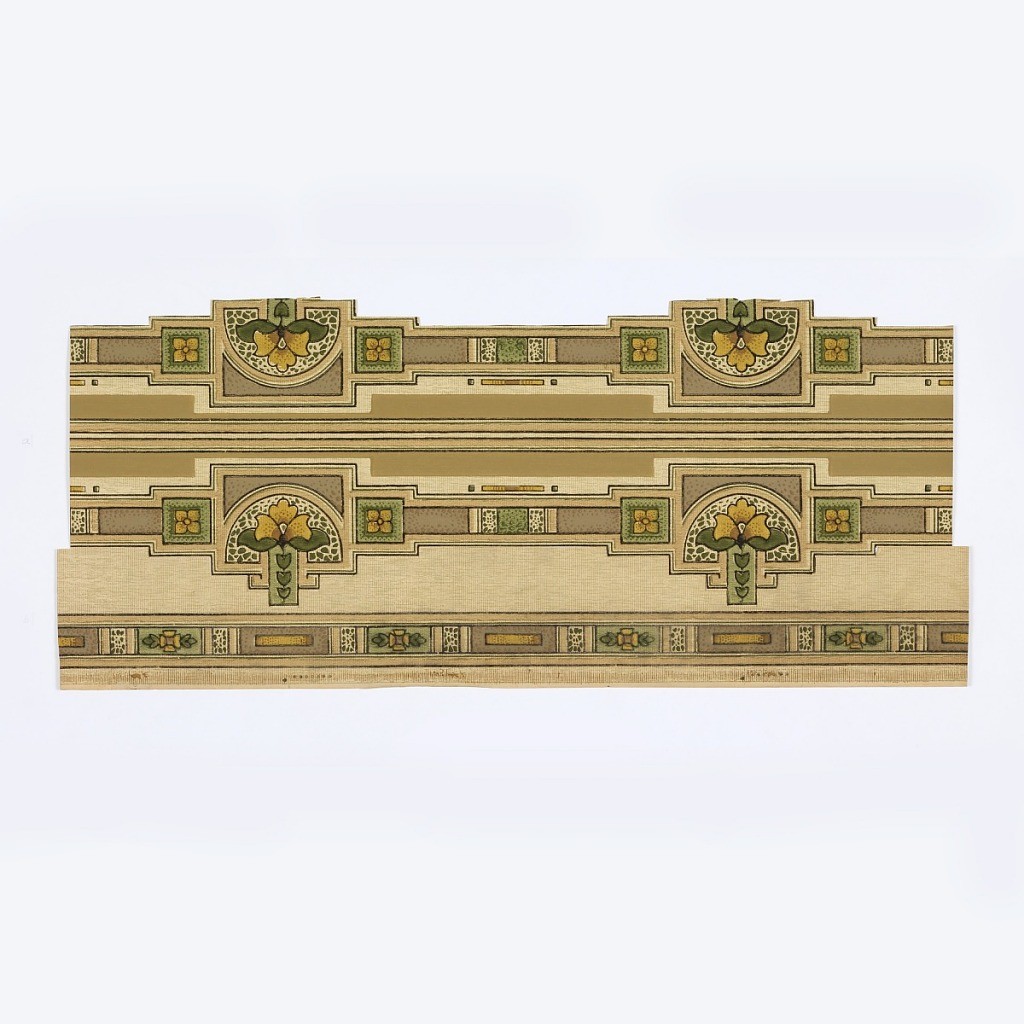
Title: Border
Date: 1890–1910
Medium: Machine-printed, cut-out
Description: Arts and Crafts- or Mission-style border, with stylized floral motif set within square framework, printed over background of brown and green stripes forming mesh. Printed in browns, green and mustard. Die-cut edge.